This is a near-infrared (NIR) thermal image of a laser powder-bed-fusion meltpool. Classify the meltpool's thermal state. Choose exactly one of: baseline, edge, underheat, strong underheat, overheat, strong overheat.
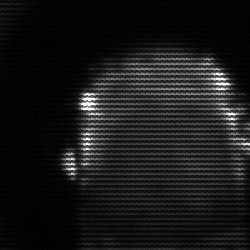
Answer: baseline